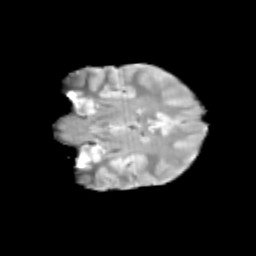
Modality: T2w
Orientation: coronal
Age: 10
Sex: female
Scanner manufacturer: siemens
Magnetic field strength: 3 T
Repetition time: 3.8 s
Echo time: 0.07 s